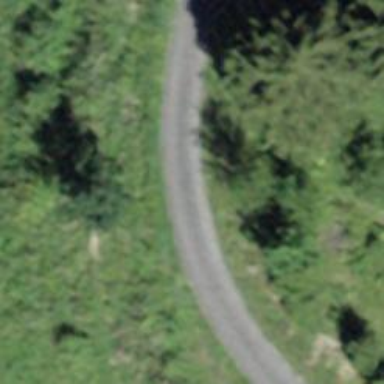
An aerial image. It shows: Well-maintained track road of grade 1.